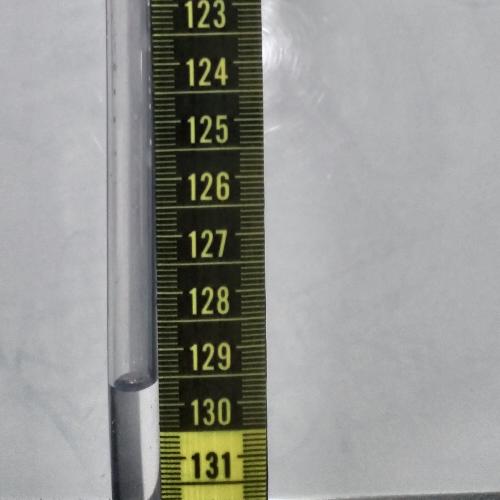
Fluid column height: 129.6 cm